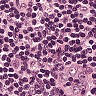
Metastatic tissue present: no